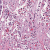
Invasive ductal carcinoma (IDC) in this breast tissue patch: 1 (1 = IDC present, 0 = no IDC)